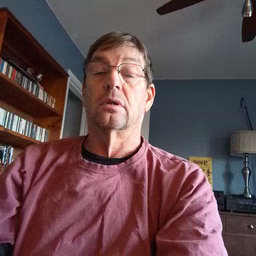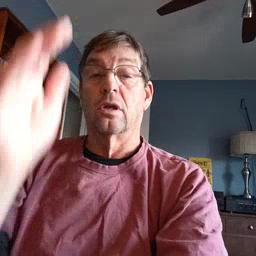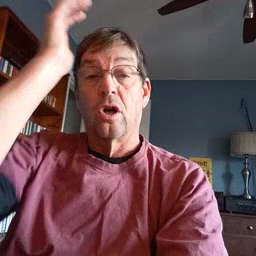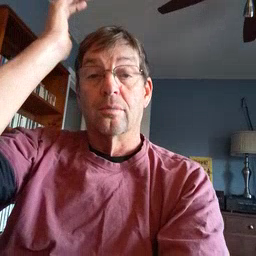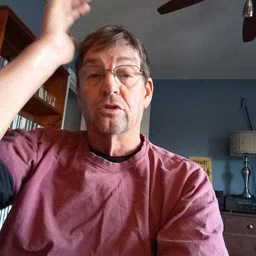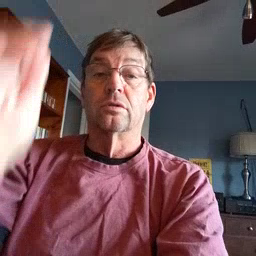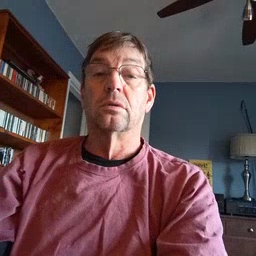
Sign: garbage